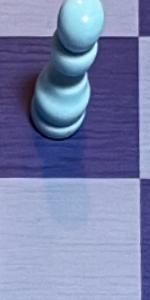
Label: Empty